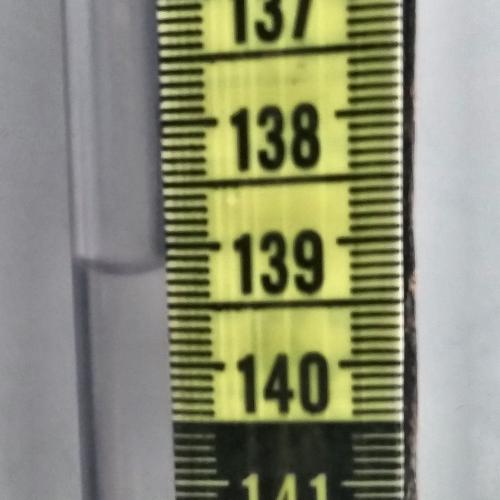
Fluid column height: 139.2 cm